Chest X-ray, PA view. Patient: 29 years old, sex M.
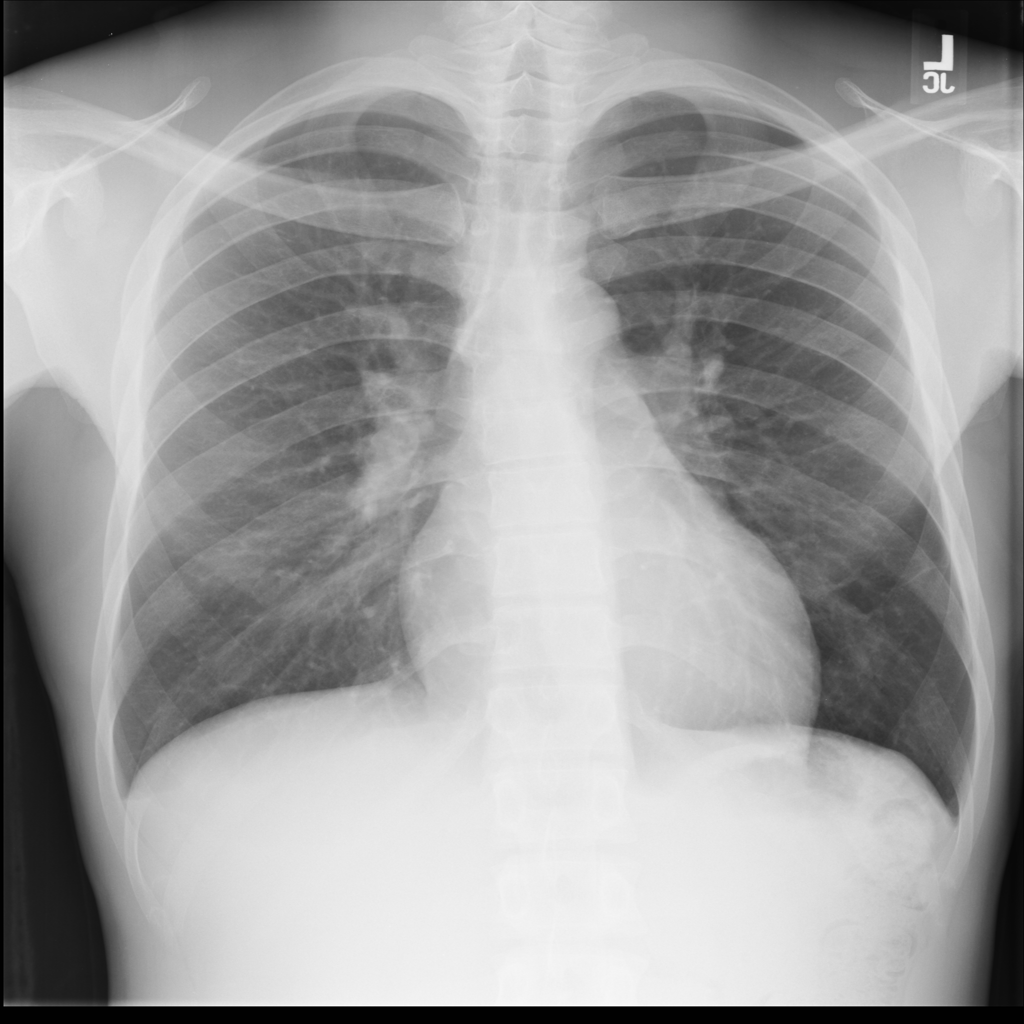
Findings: Infiltration